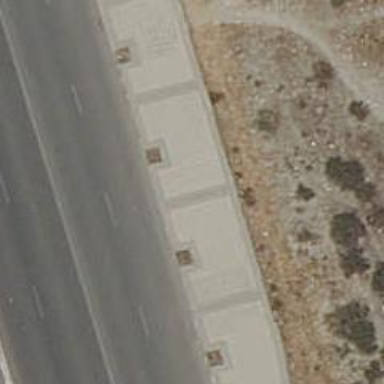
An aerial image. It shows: Paved sidewalk along the footway.